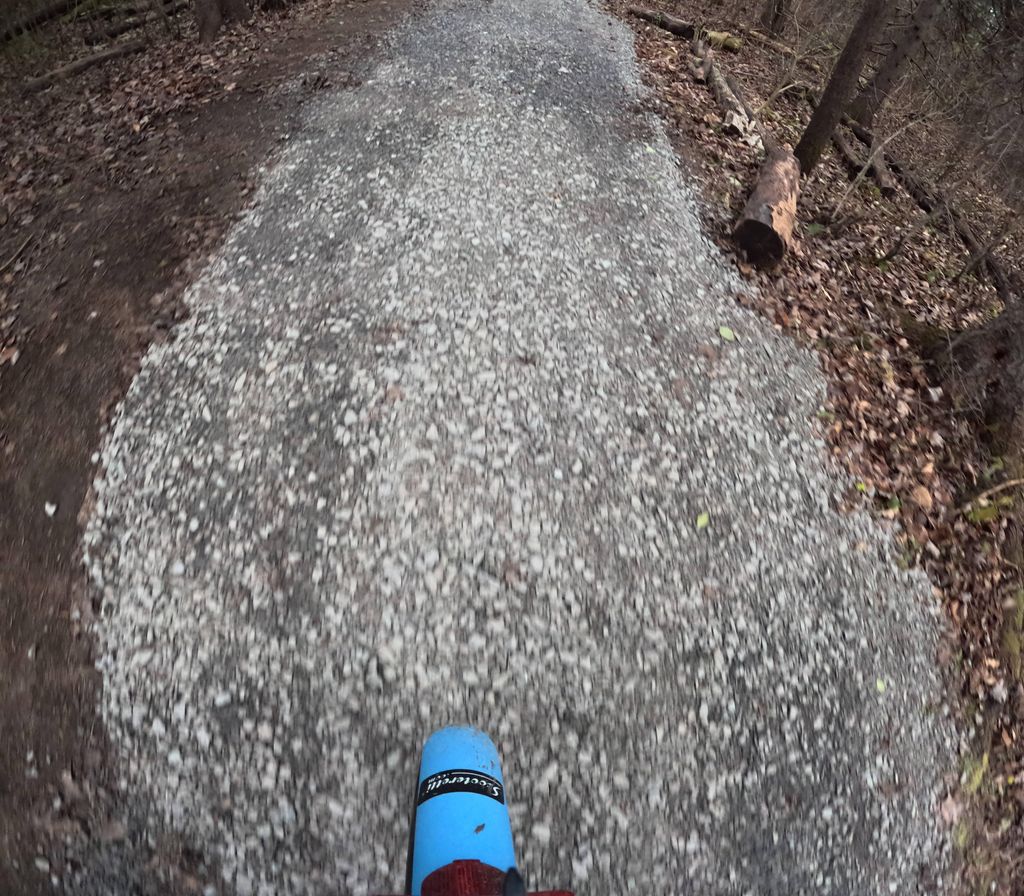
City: ottawa-gatineau